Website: crate-barrel
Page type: billing-address
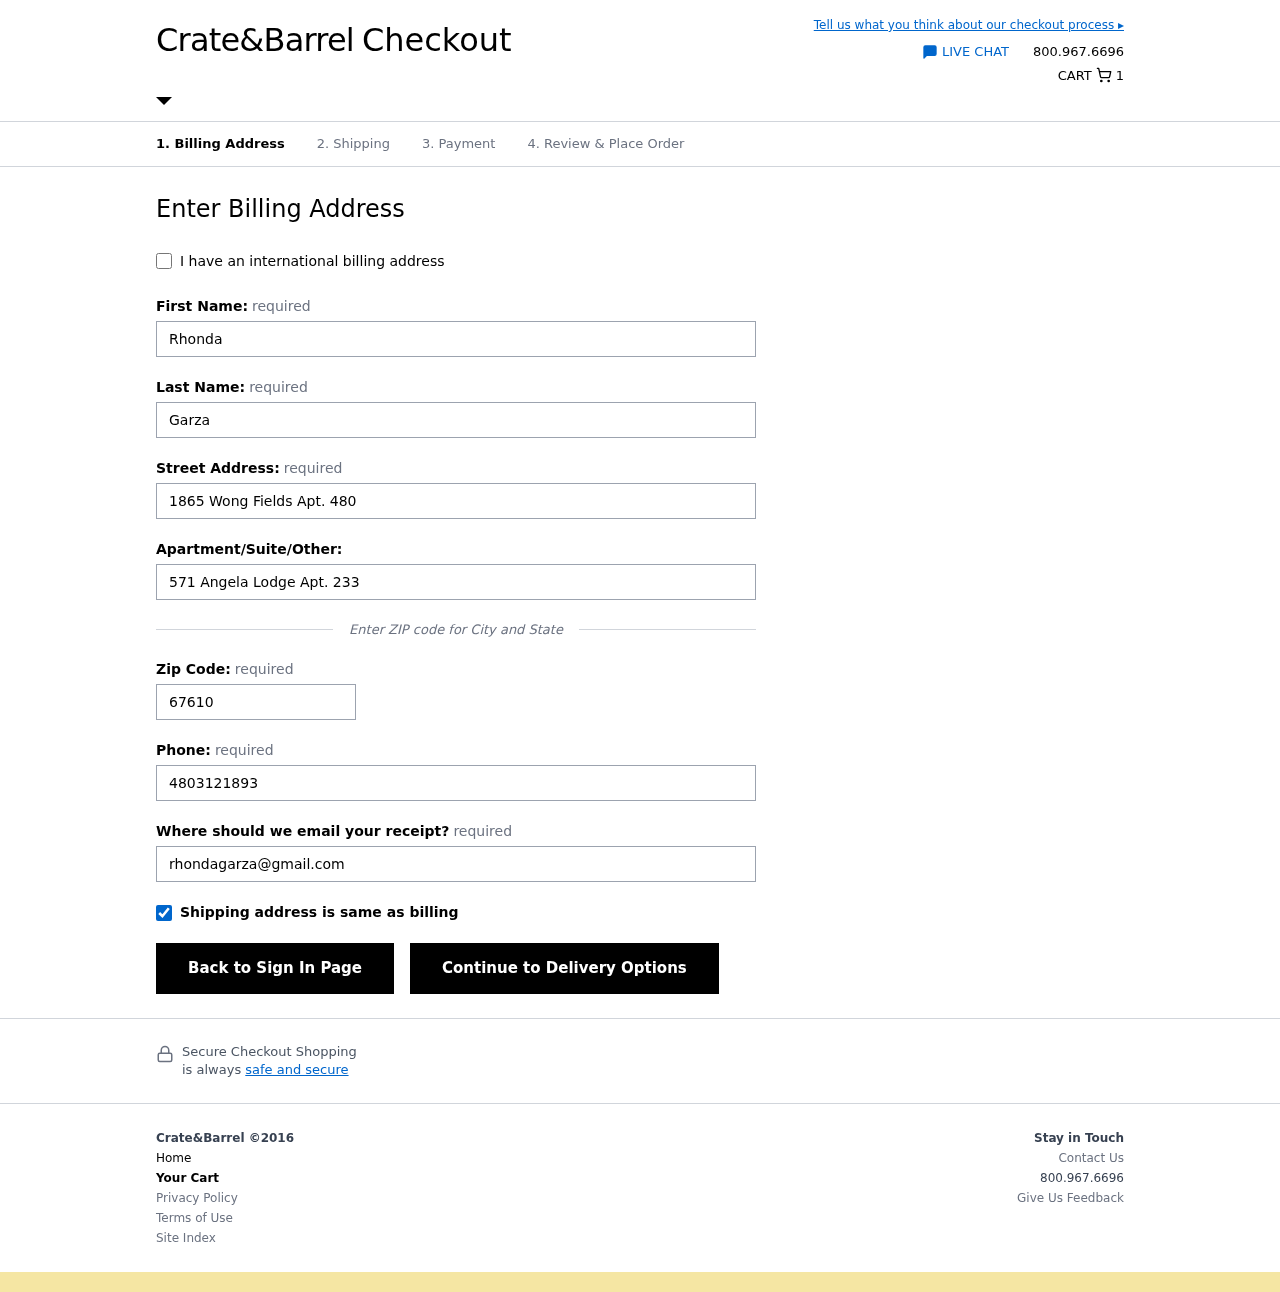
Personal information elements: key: PII_EMAIL
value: rhondagarza@gmail.com
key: PII_FIRSTNAME
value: Rhonda
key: PII_LASTNAME
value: Garza
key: PII_PHONE
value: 4803121893
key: PII_POSTCODE
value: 67610
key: PII_STREET
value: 1865 Wong Fields Apt. 480
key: PII_STREET2
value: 571 Angela Lodge Apt. 233
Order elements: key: ORDER_NUM_ITEMS
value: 1